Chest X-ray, AP view. Patient: 49 years old, sex M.
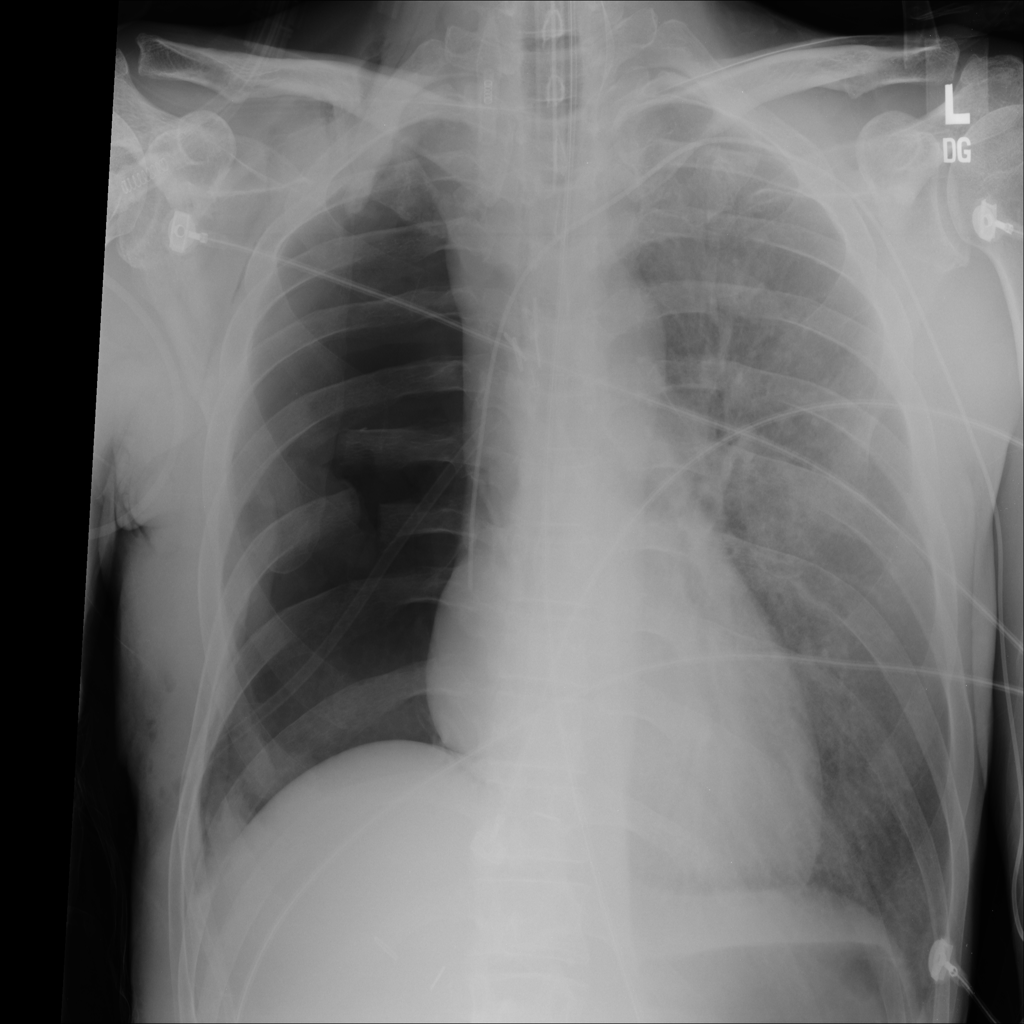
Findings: No Finding